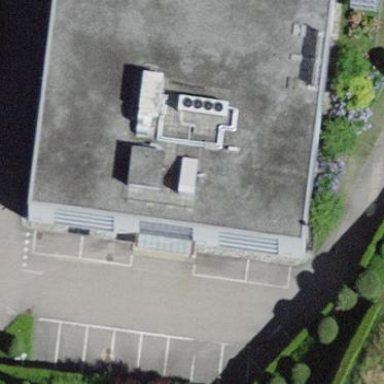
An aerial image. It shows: Commercial building.